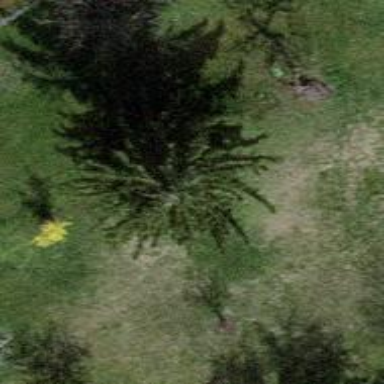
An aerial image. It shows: Evergreen tree with needle-leaved leaves.